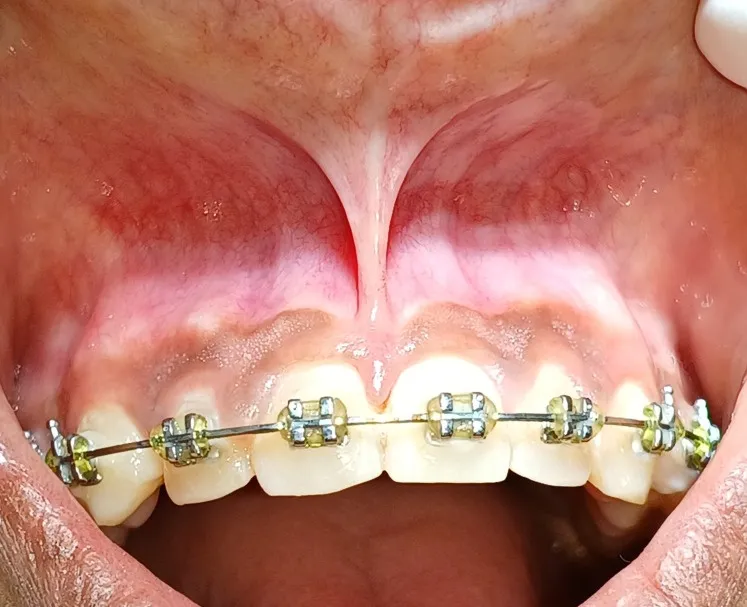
Pre-operative view of high labial papillary type frenal attachment.
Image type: medical_photograph (oral_photograph)